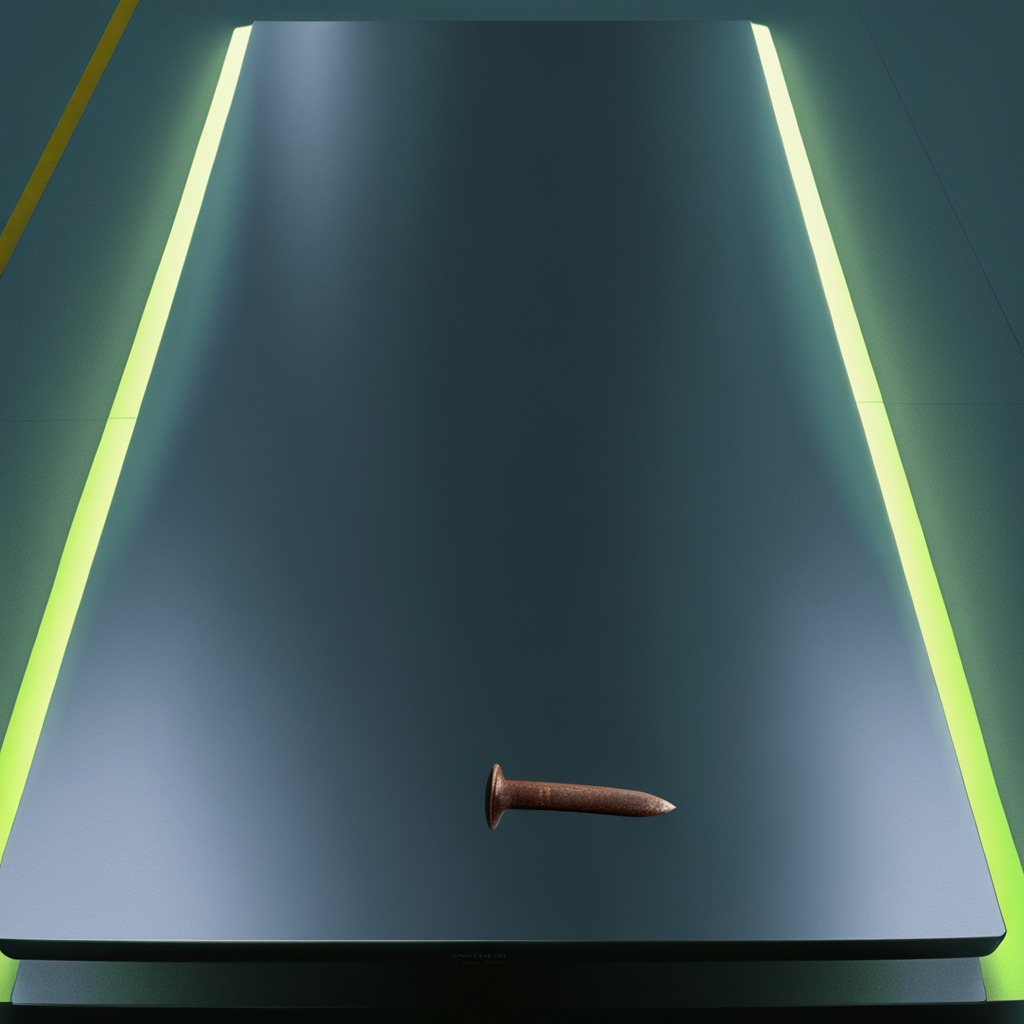
A iron nail is lying on the clean empty table in a railway signal maintenance room lit by harsh overhead fluorescents.